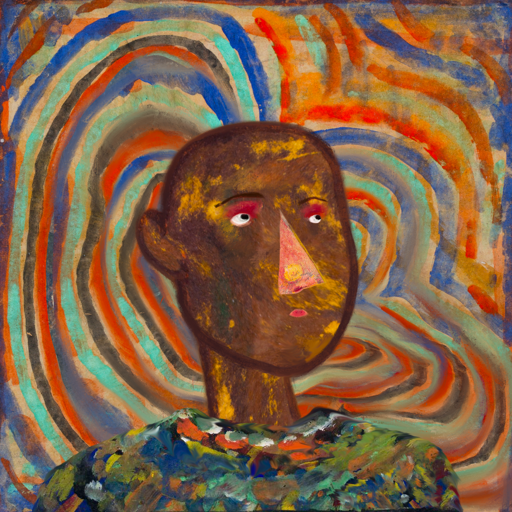
Background: Sisters, Head And Neck Side: Comrade, Face Side: Irani, Bust: An_Impression, Hair Side: Blank, Head Accessory: Blank, Second Necklace: Blank, Necklace: Blank, Baby: Blank